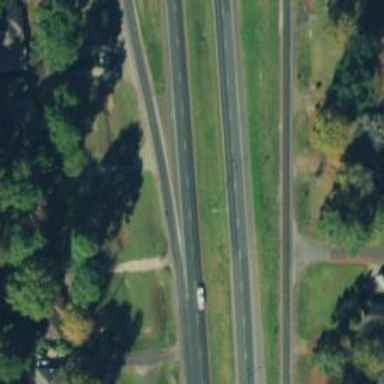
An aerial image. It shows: Trunk link highway with asphalt surface.